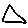
Label: triangle